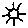
Label: sun